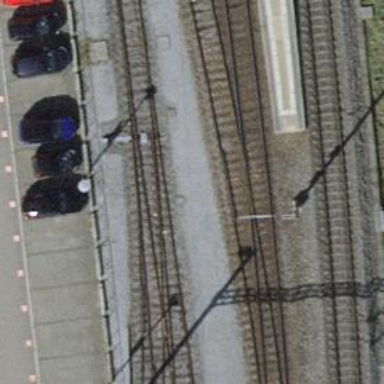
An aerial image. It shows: Siding railway track with one rail.